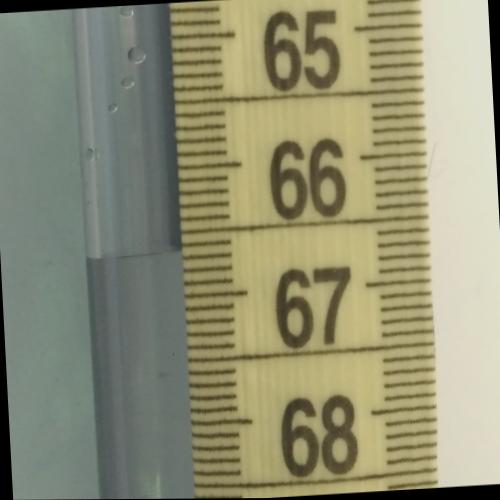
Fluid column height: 66.6 cm